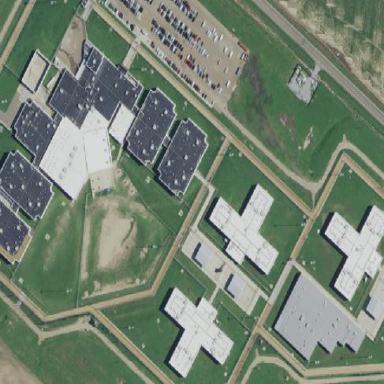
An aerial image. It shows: Prison with surrounding fence.